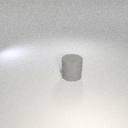
large gray rubber cylinder